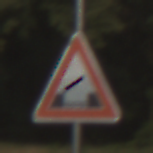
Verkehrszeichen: BeweglicheBruecke
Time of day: SunriseSunset
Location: Outdoor (Nature)
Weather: PartlyCloudy
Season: NotSpecified
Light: Natural